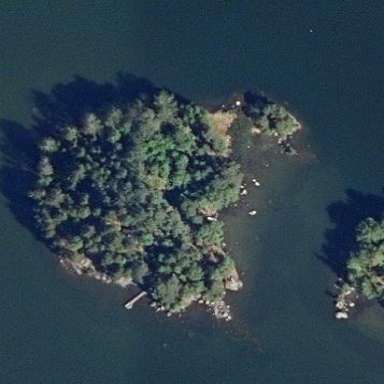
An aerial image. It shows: Islet.